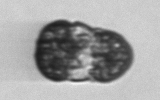
Label: Mesodinium